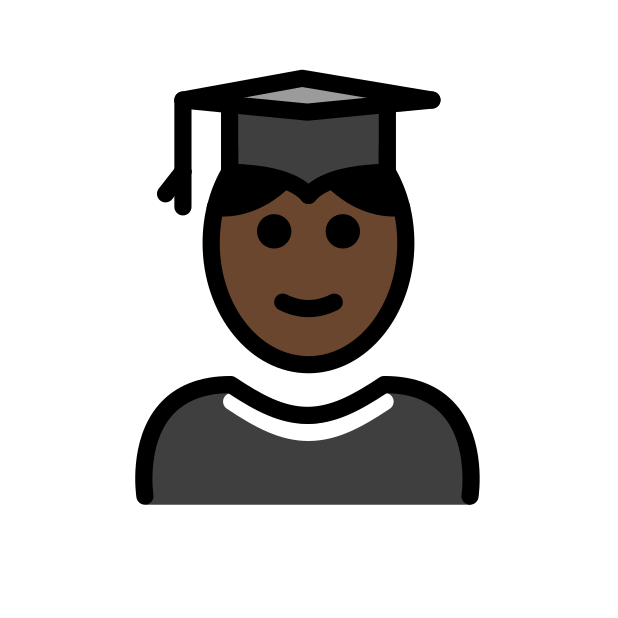
student: dark skin tone